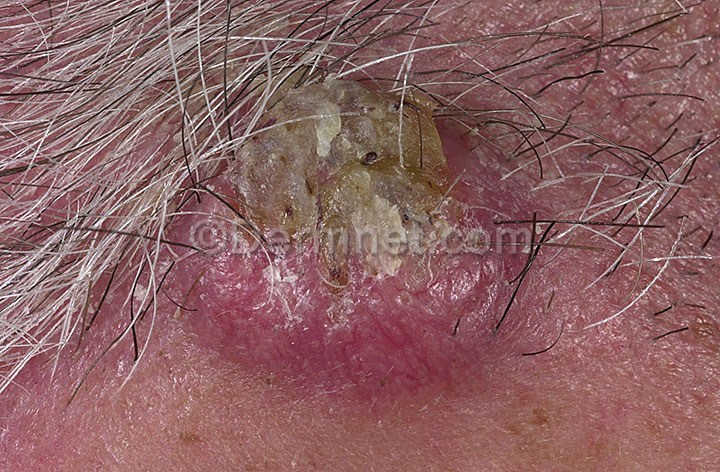
Disease: Seborrheic Keratoses and other Benign Tumors